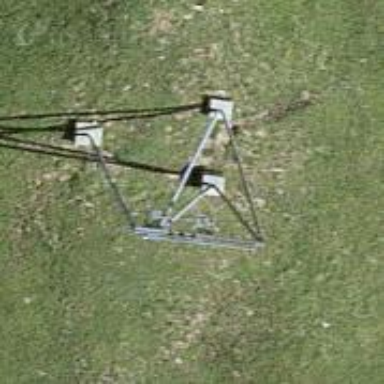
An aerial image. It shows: Pylon for aerialway.